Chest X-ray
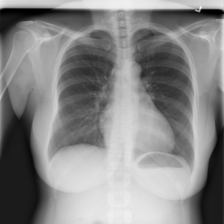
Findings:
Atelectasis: negative
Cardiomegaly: negative
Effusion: negative
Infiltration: negative
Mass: negative
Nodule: negative
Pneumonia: negative
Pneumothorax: negative
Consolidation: negative
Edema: negative
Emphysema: negative
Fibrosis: negative
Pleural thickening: negative
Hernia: negative